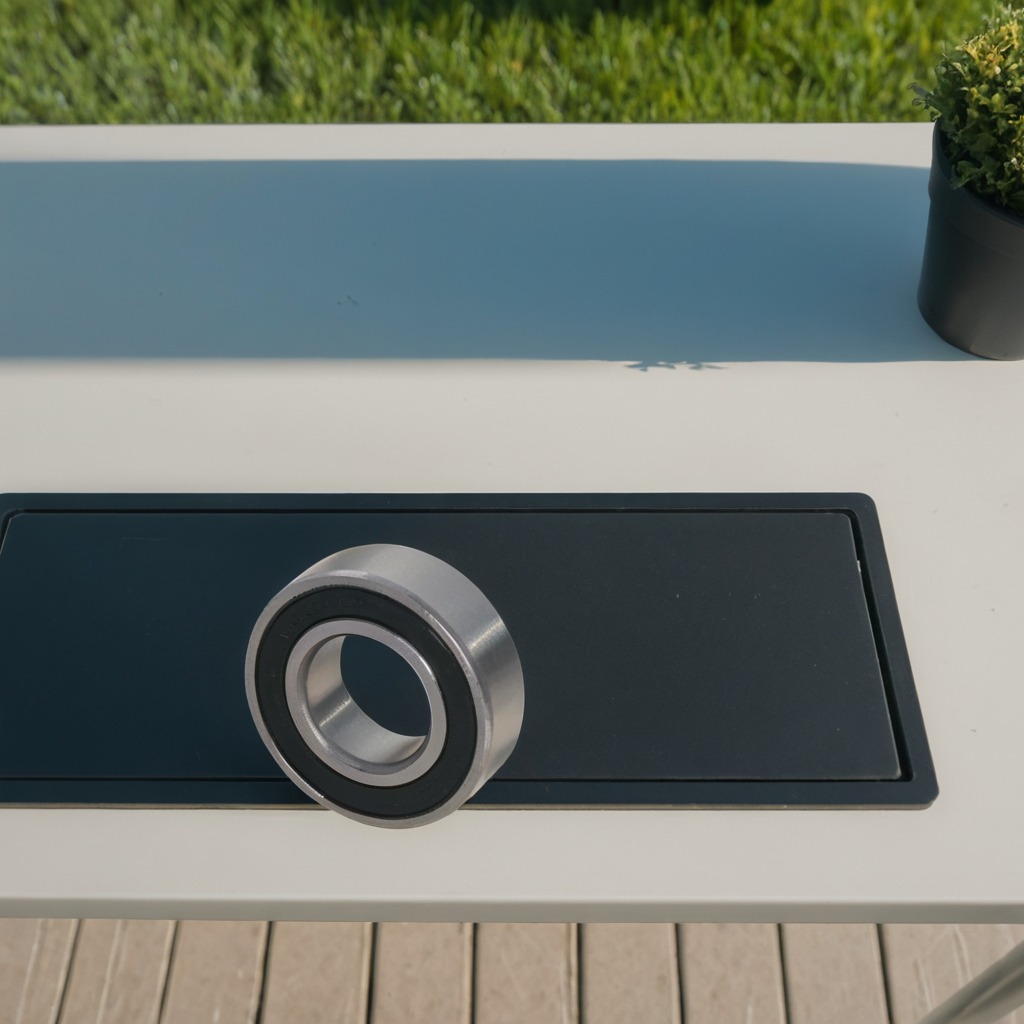
A metal ball bearing lies on a textured surface in a temporary outdoor tool station.